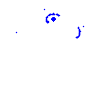
Particle: pion